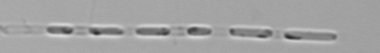
Label: Skeletonema